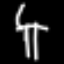
Label: chair